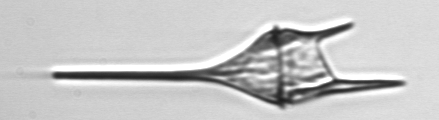
Label: Tripos_lineatus